Interaction volume radius: 5 \u00c5
Interaction volume height: 40 \u00c5
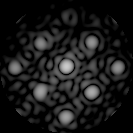
Disorder parameter: 0.1441